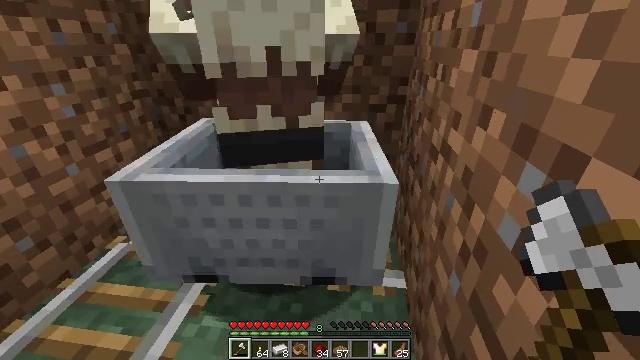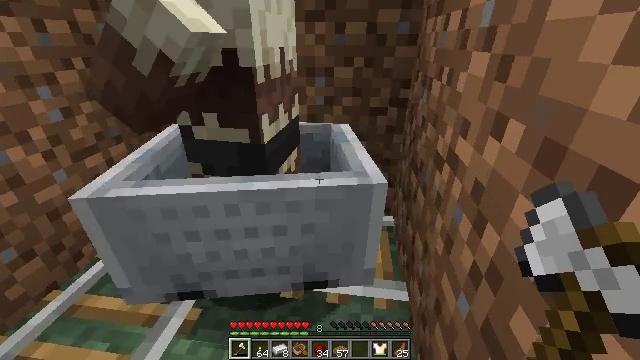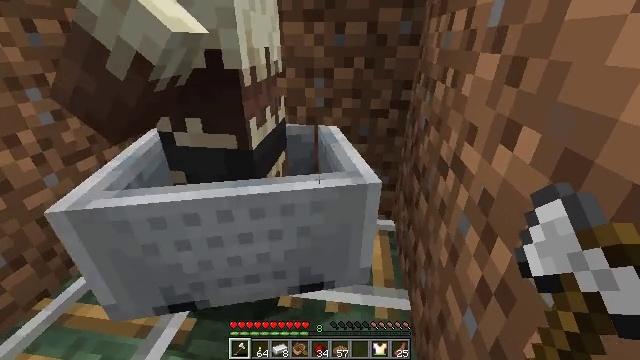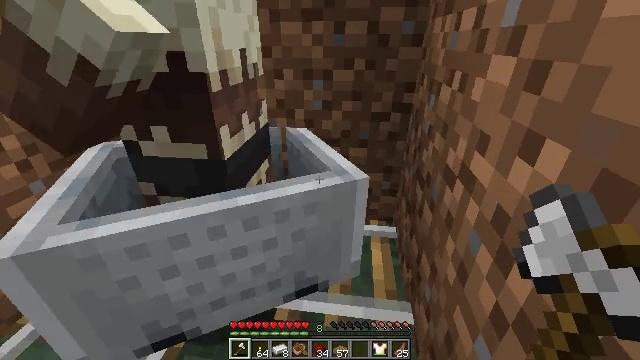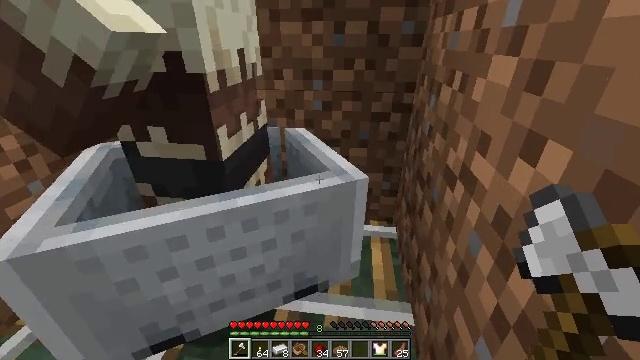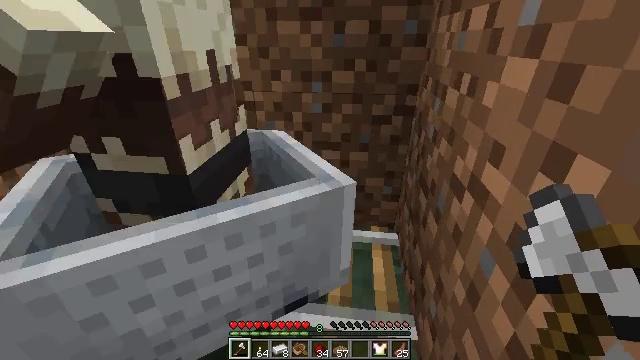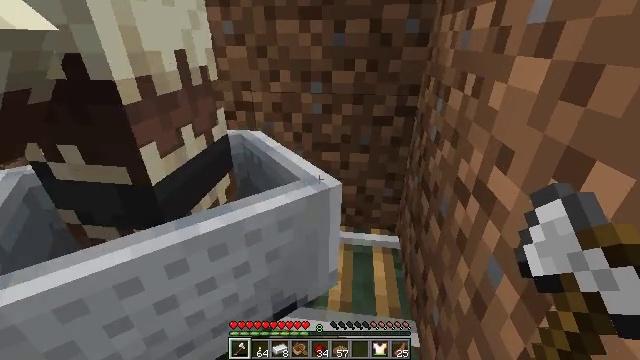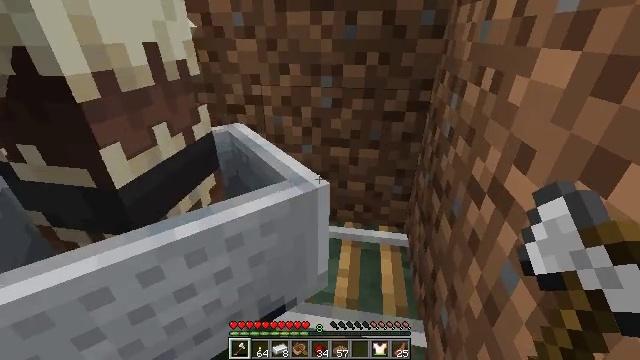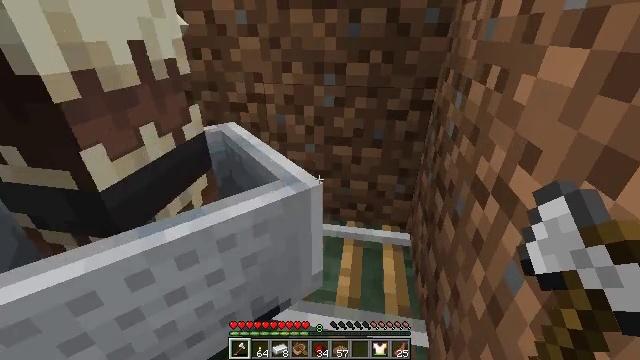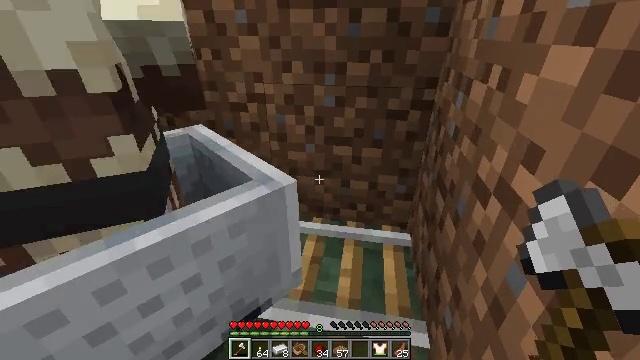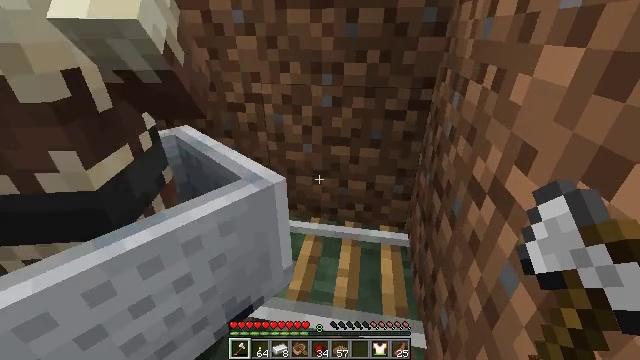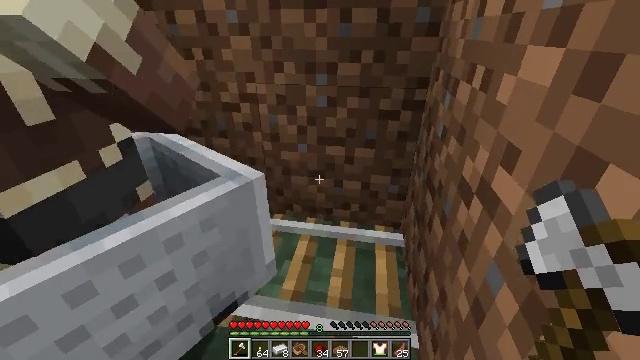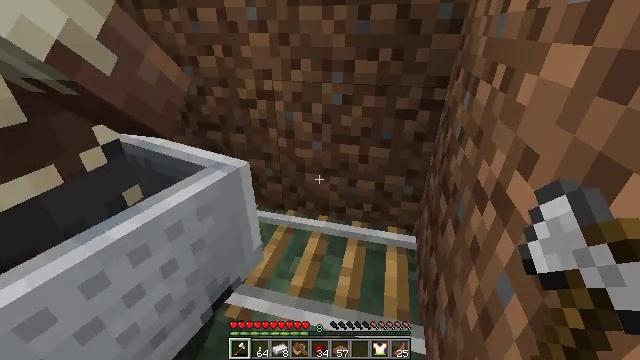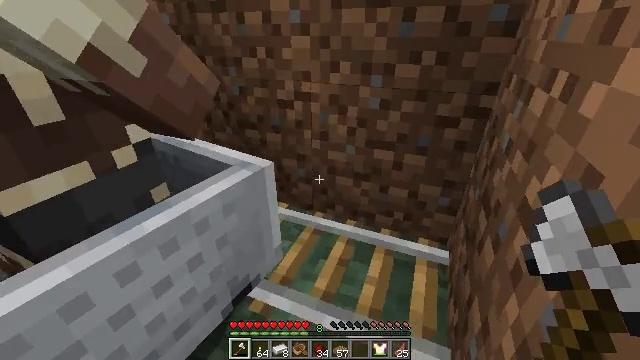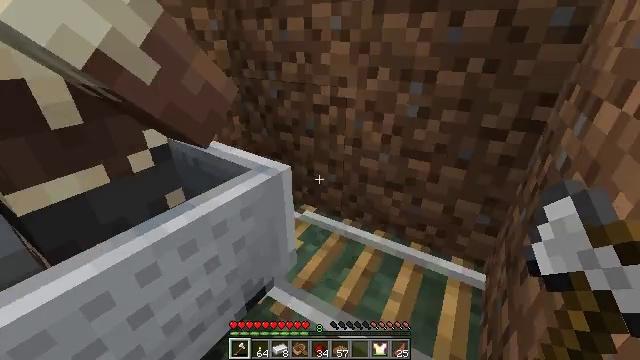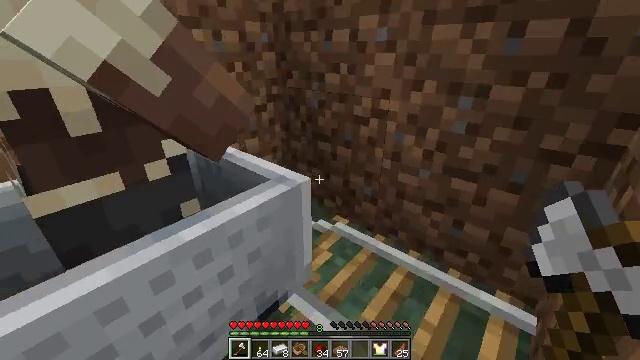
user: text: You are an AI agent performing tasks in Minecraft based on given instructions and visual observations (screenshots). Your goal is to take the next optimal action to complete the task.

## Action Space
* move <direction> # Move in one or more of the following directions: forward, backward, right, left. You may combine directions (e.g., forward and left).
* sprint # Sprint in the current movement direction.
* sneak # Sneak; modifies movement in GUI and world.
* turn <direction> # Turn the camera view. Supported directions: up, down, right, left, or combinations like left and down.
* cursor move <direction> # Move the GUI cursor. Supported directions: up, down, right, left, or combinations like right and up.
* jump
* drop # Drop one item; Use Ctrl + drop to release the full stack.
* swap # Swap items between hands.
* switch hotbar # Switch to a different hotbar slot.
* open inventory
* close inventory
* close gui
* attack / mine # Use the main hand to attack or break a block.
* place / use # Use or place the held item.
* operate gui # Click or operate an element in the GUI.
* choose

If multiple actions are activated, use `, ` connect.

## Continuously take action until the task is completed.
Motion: motion action
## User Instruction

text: Shatter the glass to collect it.
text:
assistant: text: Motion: move forward, sneak
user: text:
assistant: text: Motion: move forward, sneak
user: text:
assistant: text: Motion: move forward, sneak
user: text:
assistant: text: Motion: move forward, sneak
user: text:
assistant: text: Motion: sneak
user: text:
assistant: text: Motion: sneak
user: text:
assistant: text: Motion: sneak, turn left and down
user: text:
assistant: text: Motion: sneak
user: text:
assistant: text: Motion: sneak
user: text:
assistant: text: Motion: move right, sneak
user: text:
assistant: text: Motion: move right, sneak
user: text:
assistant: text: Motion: move right, sneak, turn left
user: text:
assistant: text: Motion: move right, sneak, turn left
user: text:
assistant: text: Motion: move right, sneak, turn left
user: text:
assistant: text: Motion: move right, sneak, turn left and up
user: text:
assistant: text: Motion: move right, sneak, turn left and up
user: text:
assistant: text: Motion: move right, turn left and up
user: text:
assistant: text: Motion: move right, turn left and up
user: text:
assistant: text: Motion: move right
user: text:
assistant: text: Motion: move right, turn right and down
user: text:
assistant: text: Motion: move right, turn right
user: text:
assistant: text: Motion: move right
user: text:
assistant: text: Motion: move right
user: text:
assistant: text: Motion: move right
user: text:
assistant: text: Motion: move right
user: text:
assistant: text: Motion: move right, turn right and up
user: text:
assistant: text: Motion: move right, turn left and up
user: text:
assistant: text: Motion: move right, turn left and up
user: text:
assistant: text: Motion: move right, turn left and up
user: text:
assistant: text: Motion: move right, turn left and up